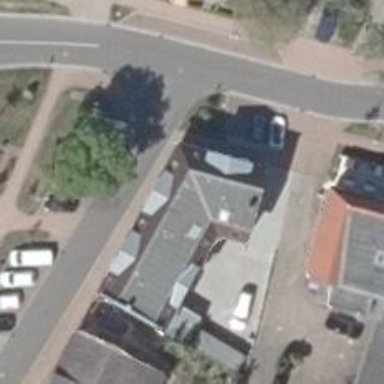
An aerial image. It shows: Pharmacy.